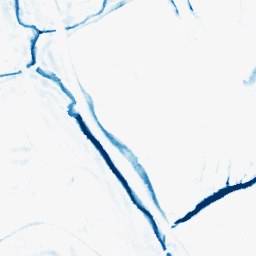
Category: morphological
Decomposition family: morphological_rect
Decomposition parameters: operation: closing
width: 10
height: 10
Upsampling method: edge_directed
Upsampling parameters: scale: 4
Upsampling scale: 4